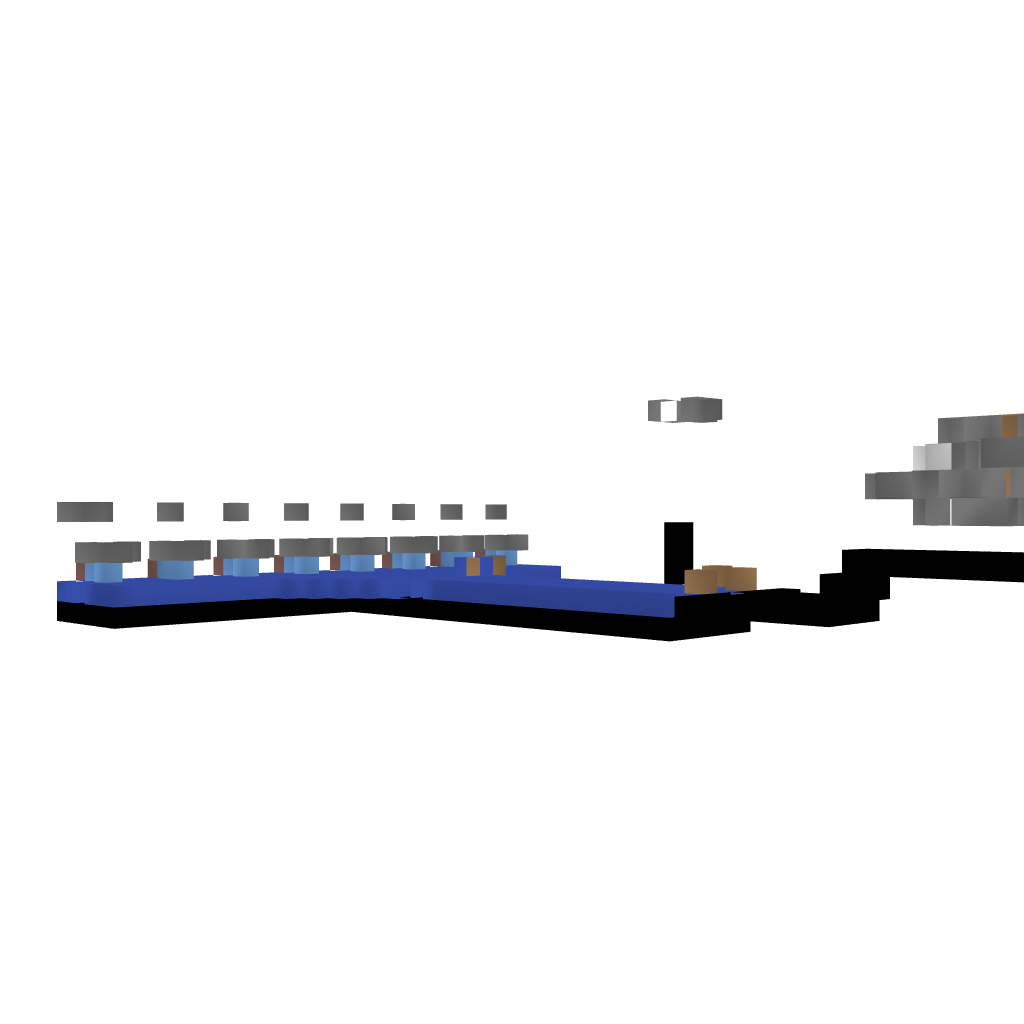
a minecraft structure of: Gun-Ship2.0 bad low quality